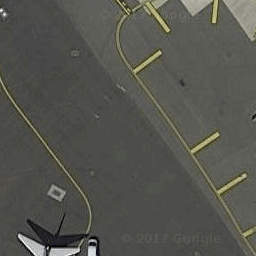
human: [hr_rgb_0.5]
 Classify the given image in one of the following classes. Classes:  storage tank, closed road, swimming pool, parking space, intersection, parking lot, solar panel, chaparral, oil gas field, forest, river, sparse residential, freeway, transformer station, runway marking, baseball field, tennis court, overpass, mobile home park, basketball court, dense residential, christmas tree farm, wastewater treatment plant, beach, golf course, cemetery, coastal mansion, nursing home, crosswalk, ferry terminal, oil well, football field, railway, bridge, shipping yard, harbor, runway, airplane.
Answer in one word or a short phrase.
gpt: runway marking